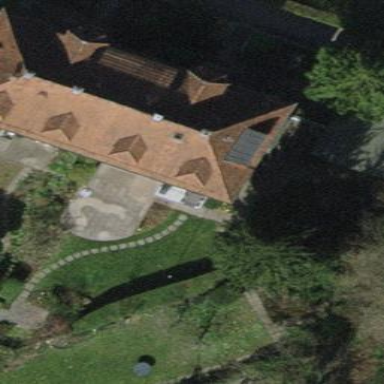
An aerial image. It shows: Semidetached house with hipped roof.